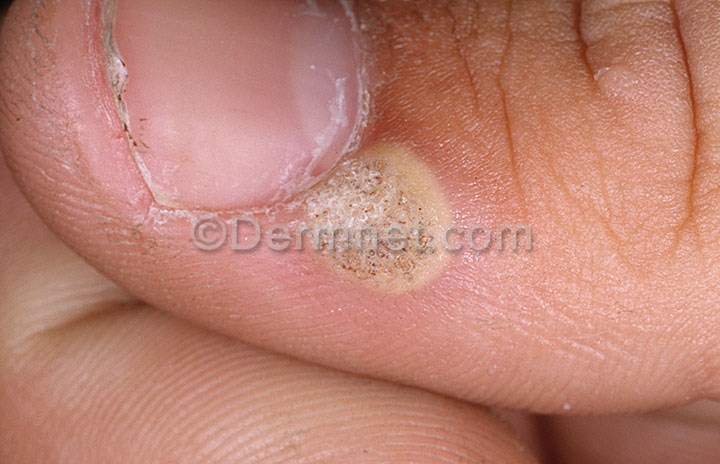
Disease: Warts Molluscum and other Viral Infections